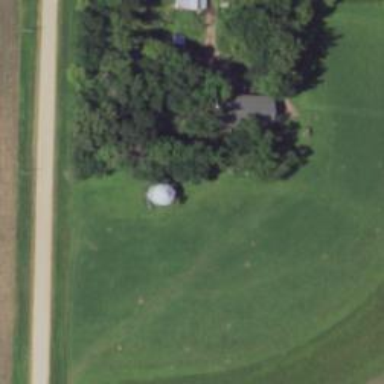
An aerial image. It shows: Silo.